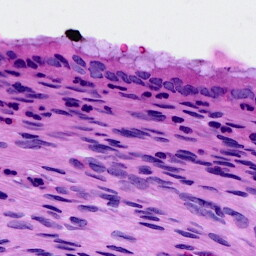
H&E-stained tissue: Cervix